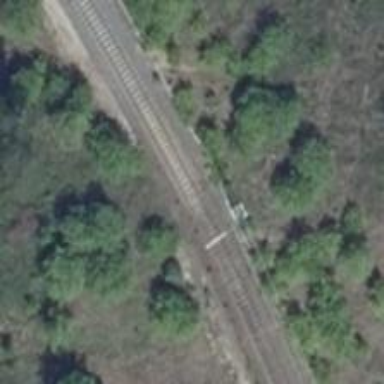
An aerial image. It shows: Railway track with contact lines for electrification.